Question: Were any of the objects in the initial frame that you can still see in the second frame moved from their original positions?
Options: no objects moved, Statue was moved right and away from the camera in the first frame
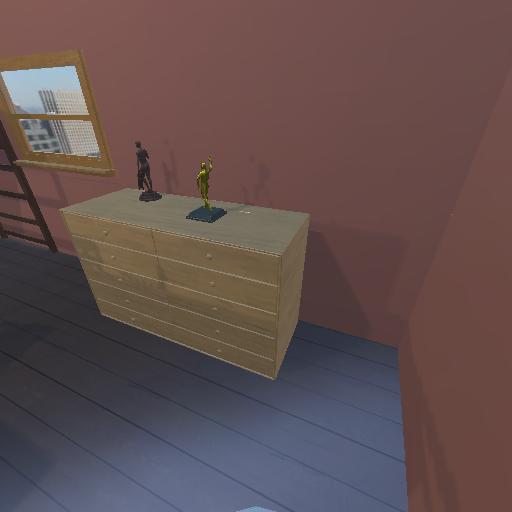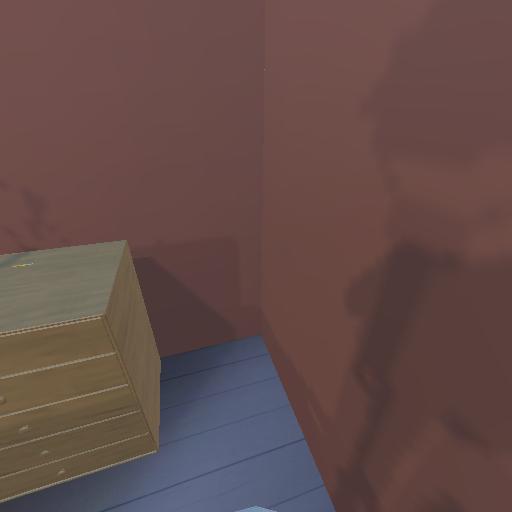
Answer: no objects moved